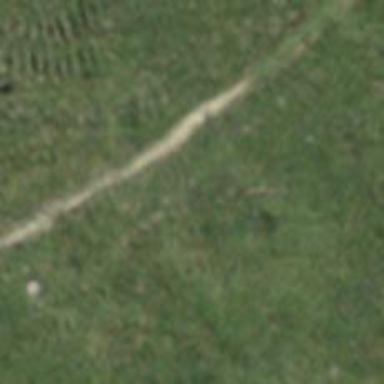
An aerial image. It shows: Good quality path.